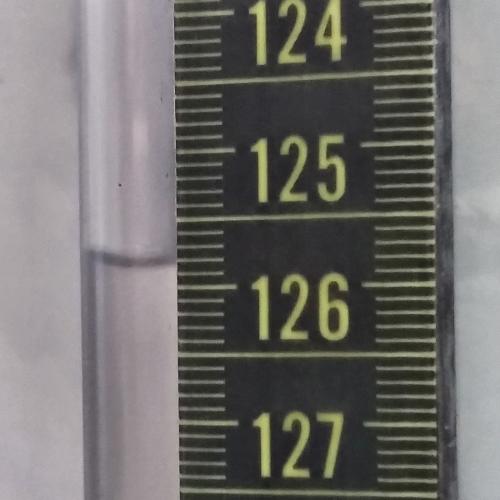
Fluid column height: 125.8 cm